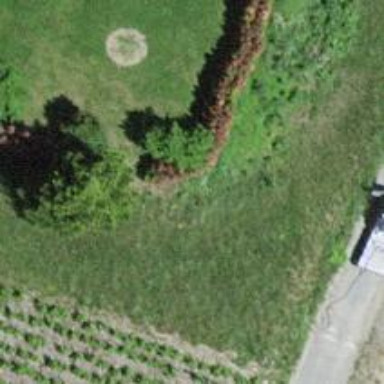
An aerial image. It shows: Hedge acting as barrier.